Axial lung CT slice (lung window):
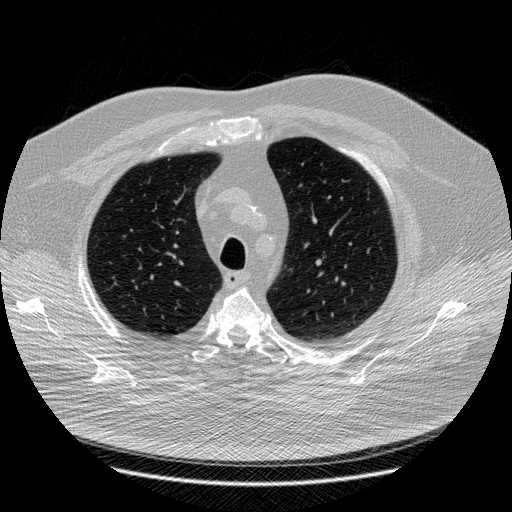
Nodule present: no